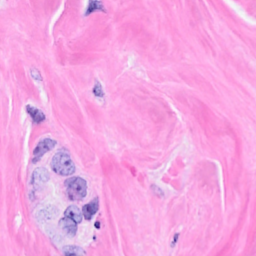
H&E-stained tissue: Breast